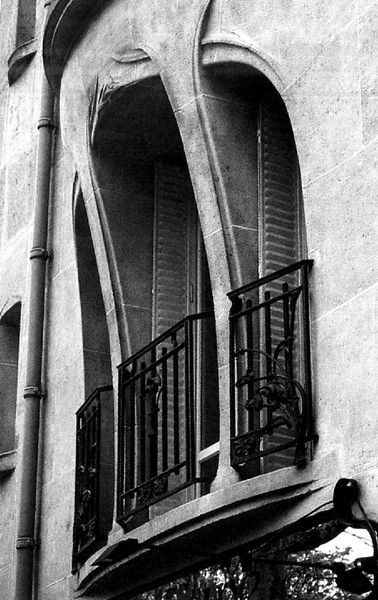
Titel: Mietshausblock Rue la Fontaine, Rue Agar, Rue Gros
Künstler: Hector Guimard
Standort: Paris (EU - F)
Schlagwörter: baum, stadt, fenster, glas, grau, schwarz, tür, gebäude, haus, architektur, rahmen, stein, spiegel, spiegelung, gitter, balkon, bogen, fassade, mauer, laden, jugendstil, detail, verzierung, metall, geländer, foto, fotografie, fensterladen, fensterrahmen, beton, zement, regenrinne, schwarzweiss, fliesen, schnörkel, sandstein, regenrohr, rohr, alkoven, röhre